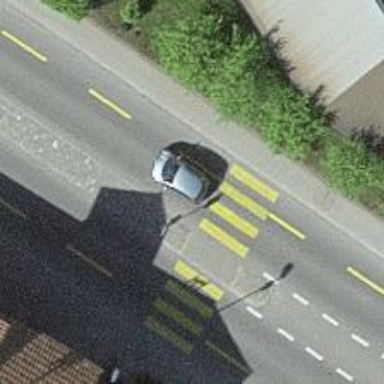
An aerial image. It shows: Zebra crossing on the road.